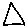
Label: triangle